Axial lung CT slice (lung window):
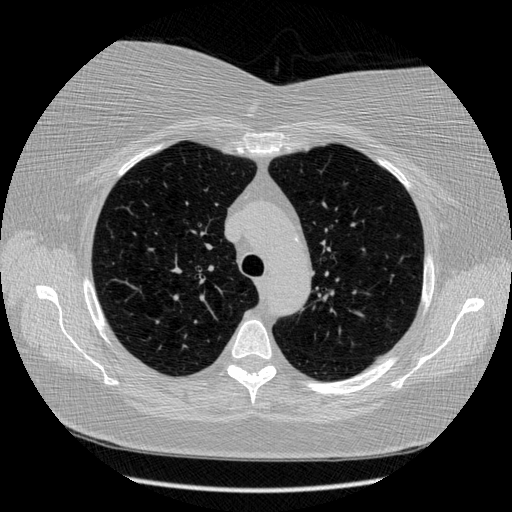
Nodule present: no